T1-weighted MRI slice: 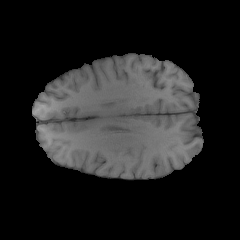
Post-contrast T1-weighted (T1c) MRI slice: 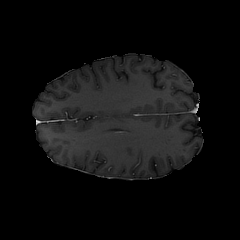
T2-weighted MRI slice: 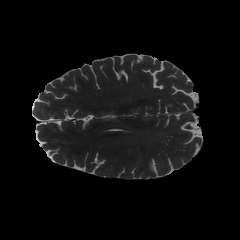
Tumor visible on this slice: no